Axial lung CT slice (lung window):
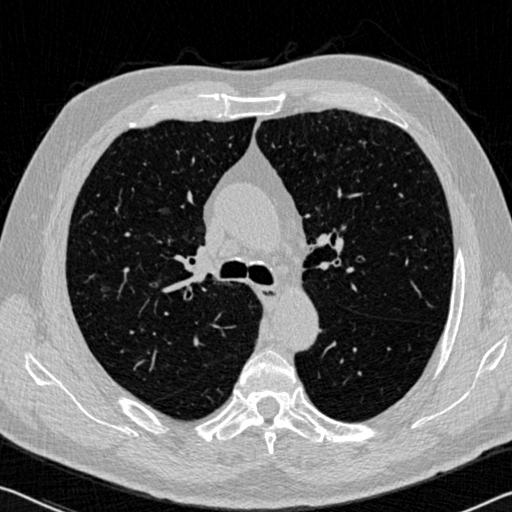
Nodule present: no